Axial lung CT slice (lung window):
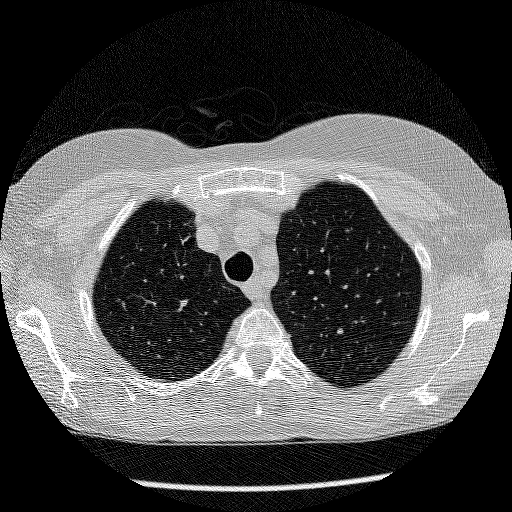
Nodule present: no